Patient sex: M
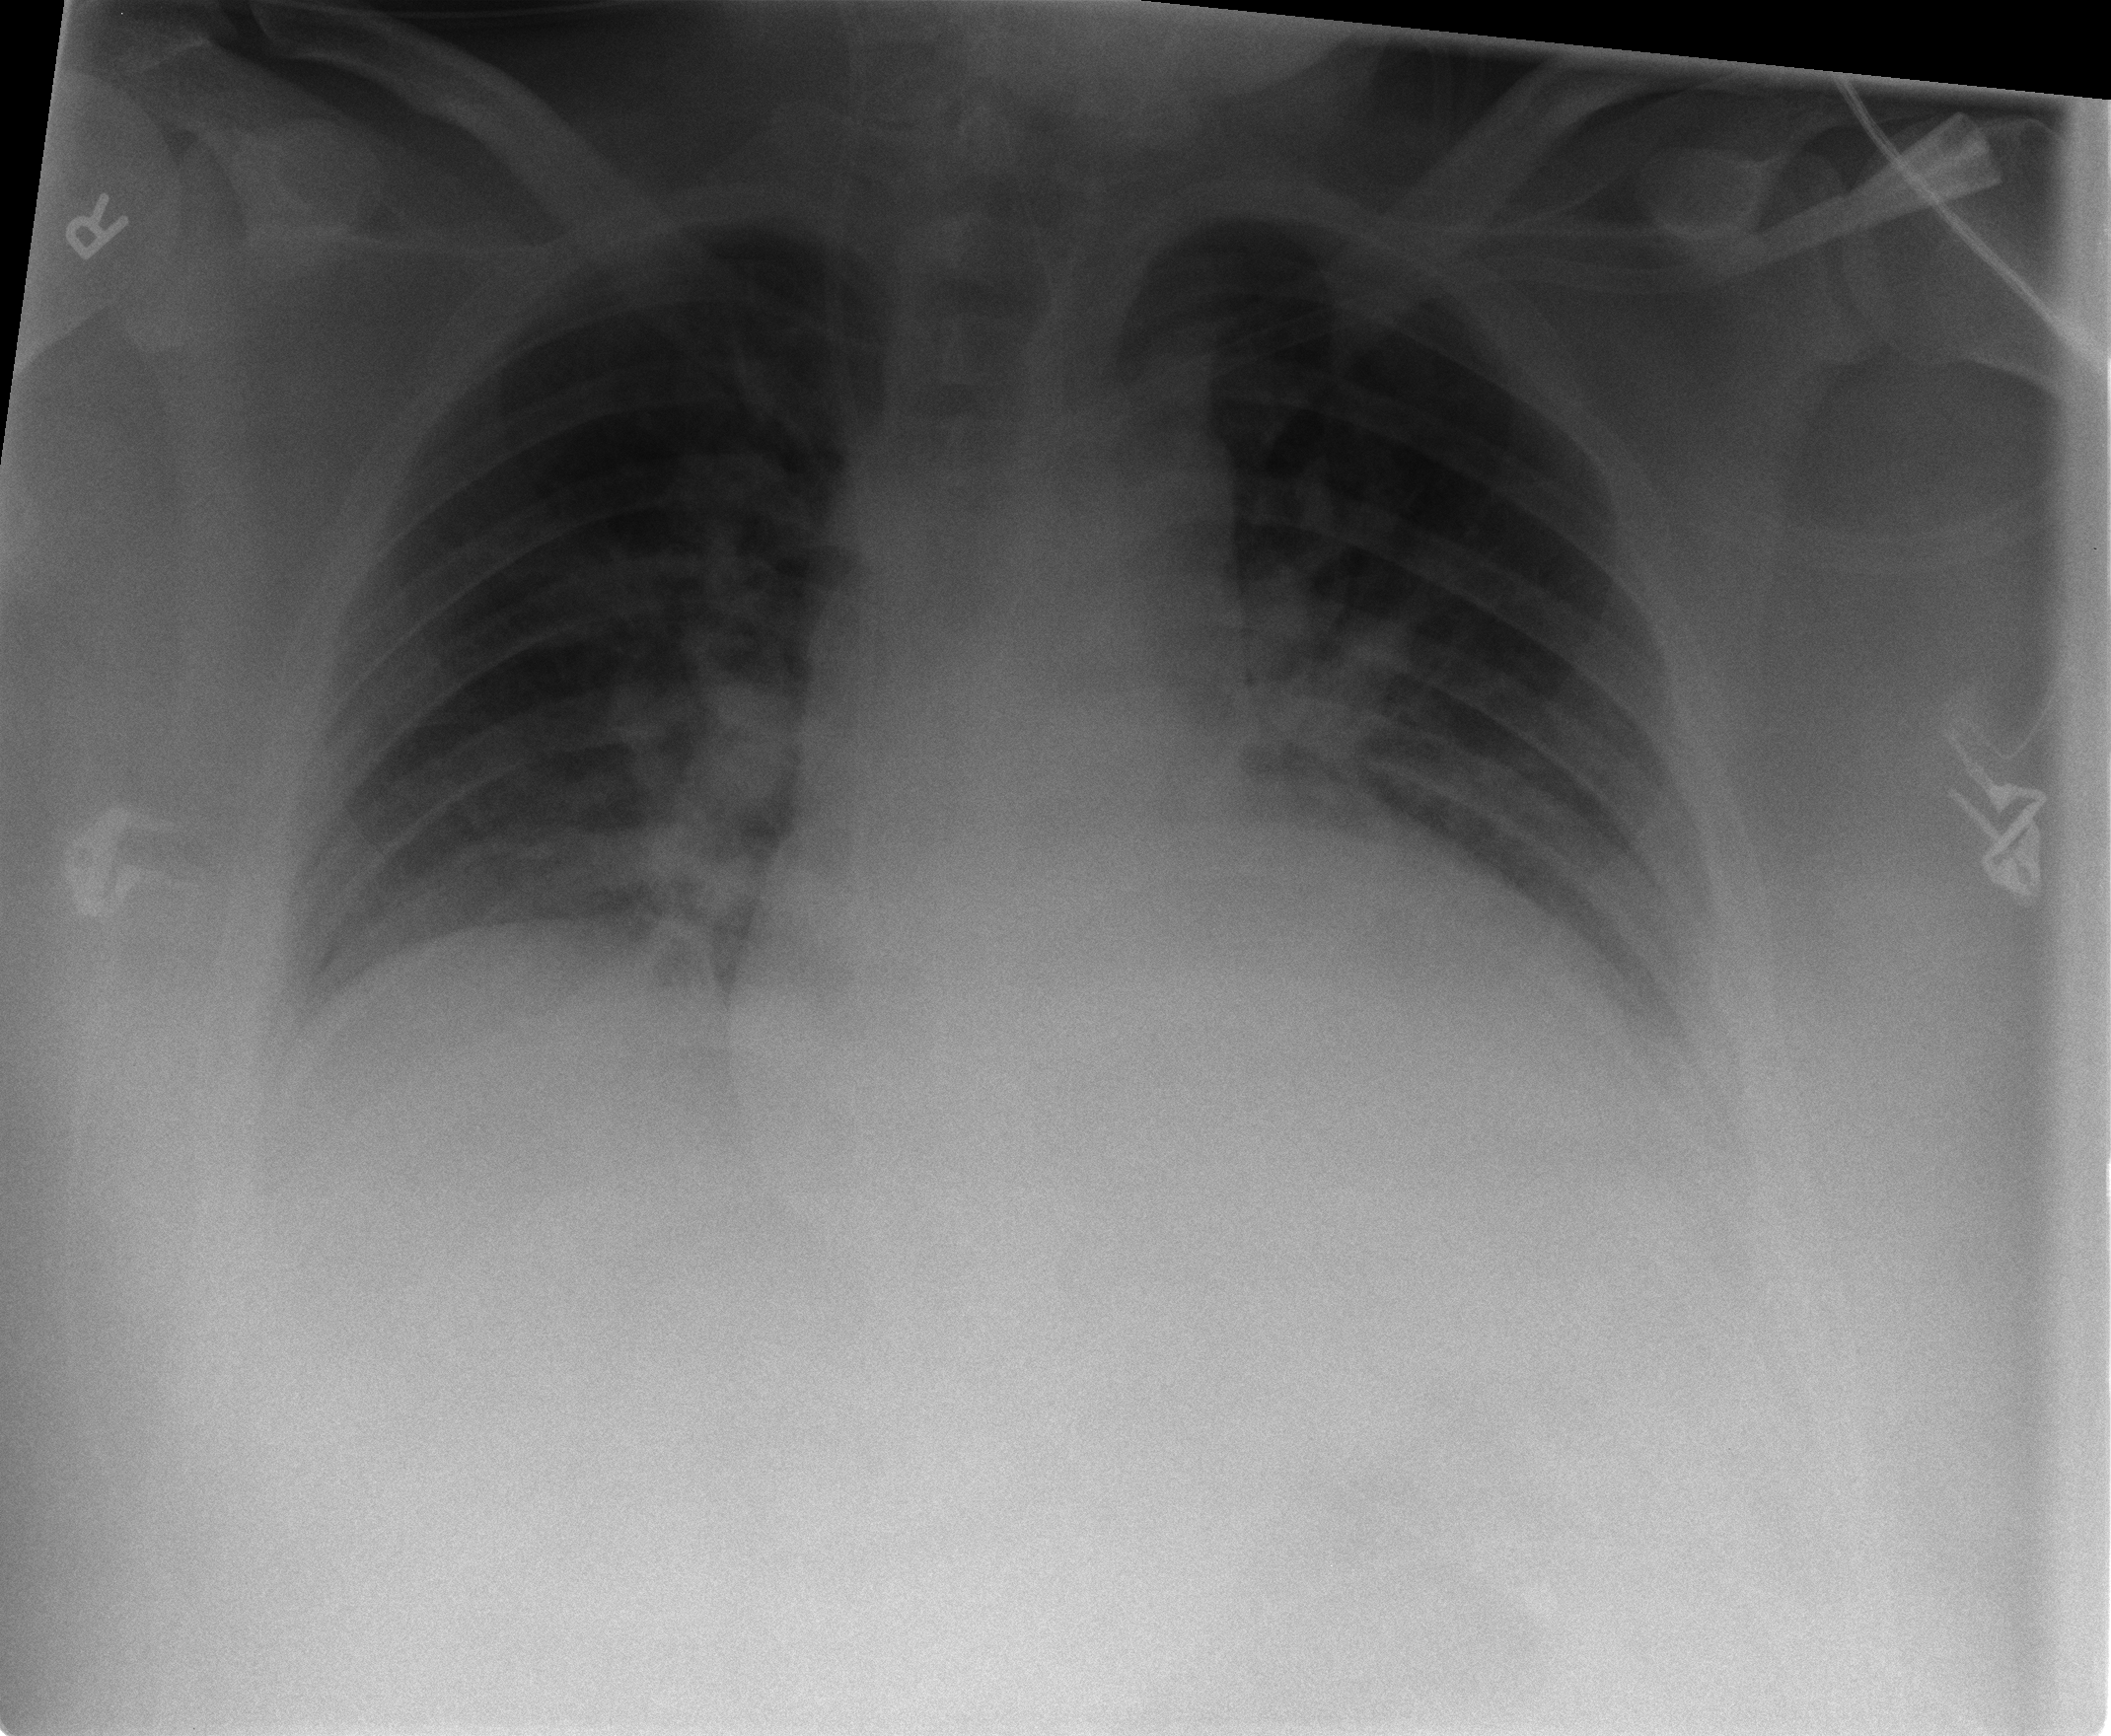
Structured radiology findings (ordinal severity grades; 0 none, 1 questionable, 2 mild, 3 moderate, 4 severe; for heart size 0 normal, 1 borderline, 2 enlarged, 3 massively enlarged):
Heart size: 2
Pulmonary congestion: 1
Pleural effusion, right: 0
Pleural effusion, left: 2
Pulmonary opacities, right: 0
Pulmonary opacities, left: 0
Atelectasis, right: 0
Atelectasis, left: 2